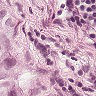
Metastatic tissue present: yes